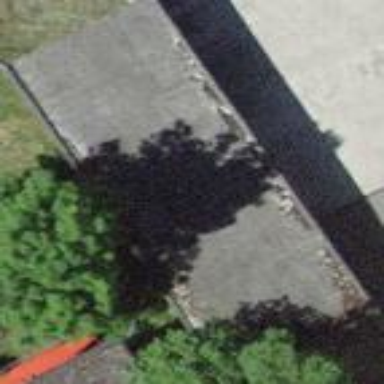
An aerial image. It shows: Garage.